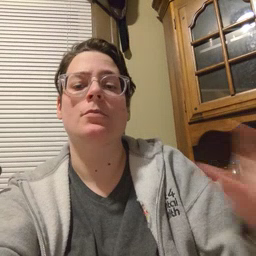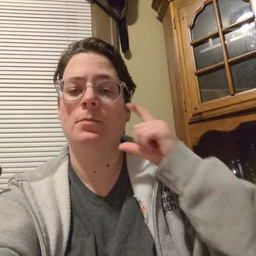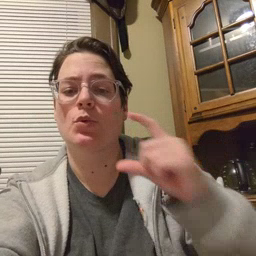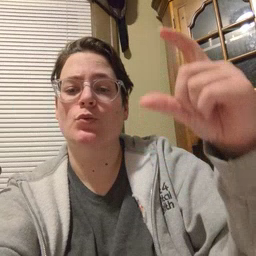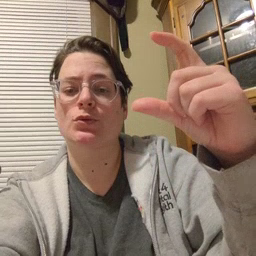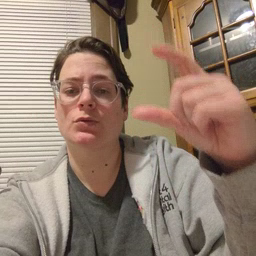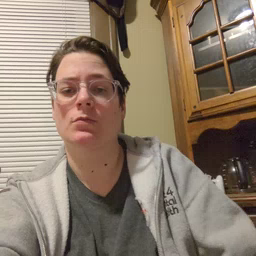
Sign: moon